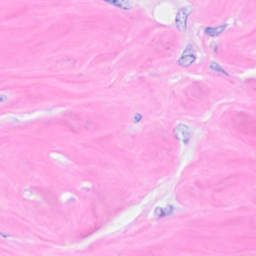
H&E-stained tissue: Breast